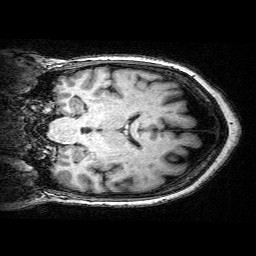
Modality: T1w
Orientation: coronal
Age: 69
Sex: female
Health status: ill
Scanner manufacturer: siemens
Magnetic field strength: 3 T
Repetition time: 0.0025 s
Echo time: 0.00336 s